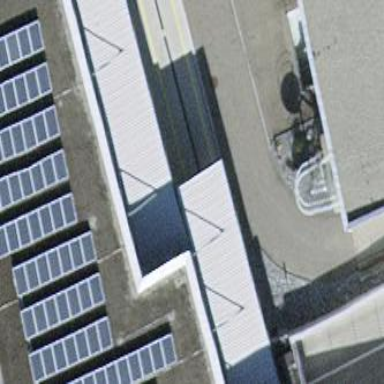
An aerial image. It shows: View of roof of building.